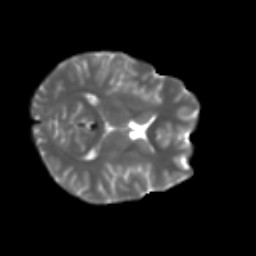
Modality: T2w
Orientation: axial
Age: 26
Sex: female
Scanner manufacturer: ge
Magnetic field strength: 3 T
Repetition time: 7.8 s
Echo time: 0.0606 s